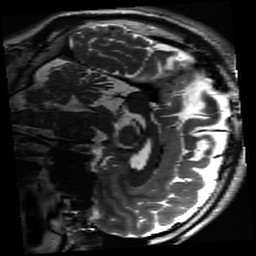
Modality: inplaneT2
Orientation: sagittal